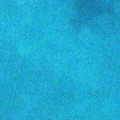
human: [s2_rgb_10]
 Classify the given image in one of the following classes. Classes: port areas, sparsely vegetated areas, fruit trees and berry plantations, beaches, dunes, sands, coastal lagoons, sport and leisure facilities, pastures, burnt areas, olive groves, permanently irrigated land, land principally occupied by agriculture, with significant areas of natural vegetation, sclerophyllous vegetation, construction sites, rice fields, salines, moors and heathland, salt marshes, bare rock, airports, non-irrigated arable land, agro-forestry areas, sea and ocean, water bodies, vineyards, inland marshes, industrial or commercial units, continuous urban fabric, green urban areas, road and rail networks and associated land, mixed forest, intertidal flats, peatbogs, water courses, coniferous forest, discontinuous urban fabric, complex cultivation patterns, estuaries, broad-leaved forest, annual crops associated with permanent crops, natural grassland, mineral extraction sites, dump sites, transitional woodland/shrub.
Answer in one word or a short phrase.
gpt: sea and ocean